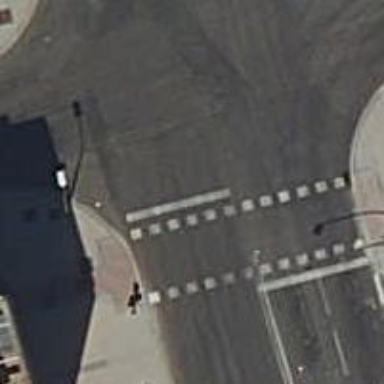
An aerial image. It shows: Crossing with traffic signals.